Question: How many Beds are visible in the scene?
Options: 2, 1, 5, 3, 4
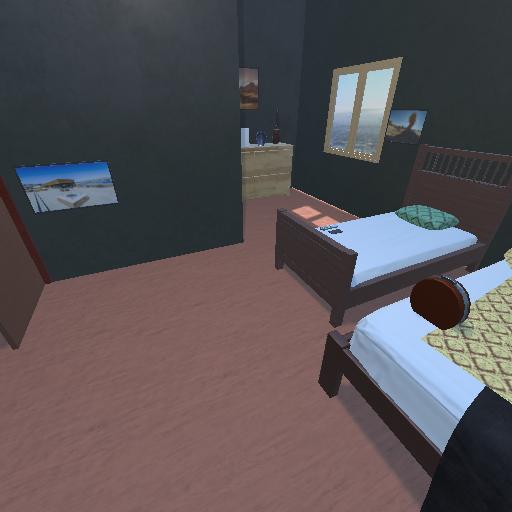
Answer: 2